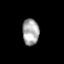
Tissue: skin
Cell type: Myeloid cells
Senescence score: 0.8231
Nuclear area (px): 433
Mean DAPI intensity: 167.023